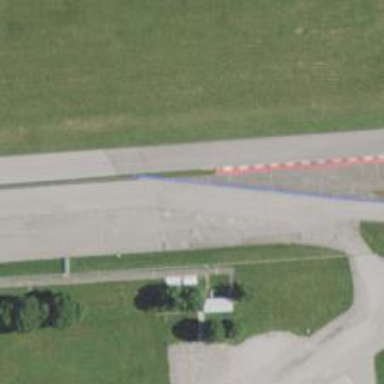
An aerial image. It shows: Raceway for motor sports.